【题型】选择题　【知识点】立体几何　【难度】medium
\textbf{变式3}（2025·上海奉贤·二模）如图，在平行六面体$ABCD-A_1B_1C_1D_1$中，点$N$在对角线$A_1C$上，点$M$在对角线$A_1B$上，$\overrightarrow{A_1N}=\frac{1}{3}\overrightarrow{NC}$，$\overrightarrow{A_1M}=\frac{1}{2}\overrightarrow{MB}$，以下命题正确的是（ ）
\vspace{1em}
\noindent

\vspace{1em}
\noindent
A. $\overrightarrow{MN} \parallel \overrightarrow{BC}$
\vspace{0.5em}
\noindent
B. $D_1$、$N$、$M$三点共线
\vspace{0.5em}
\noindent
C. $D_1M$与$A_1C$是异面直线
\vspace{0.5em}
\noindent
D. $\overrightarrow{D_1N}=\frac{1}{2}\overrightarrow{NM}$
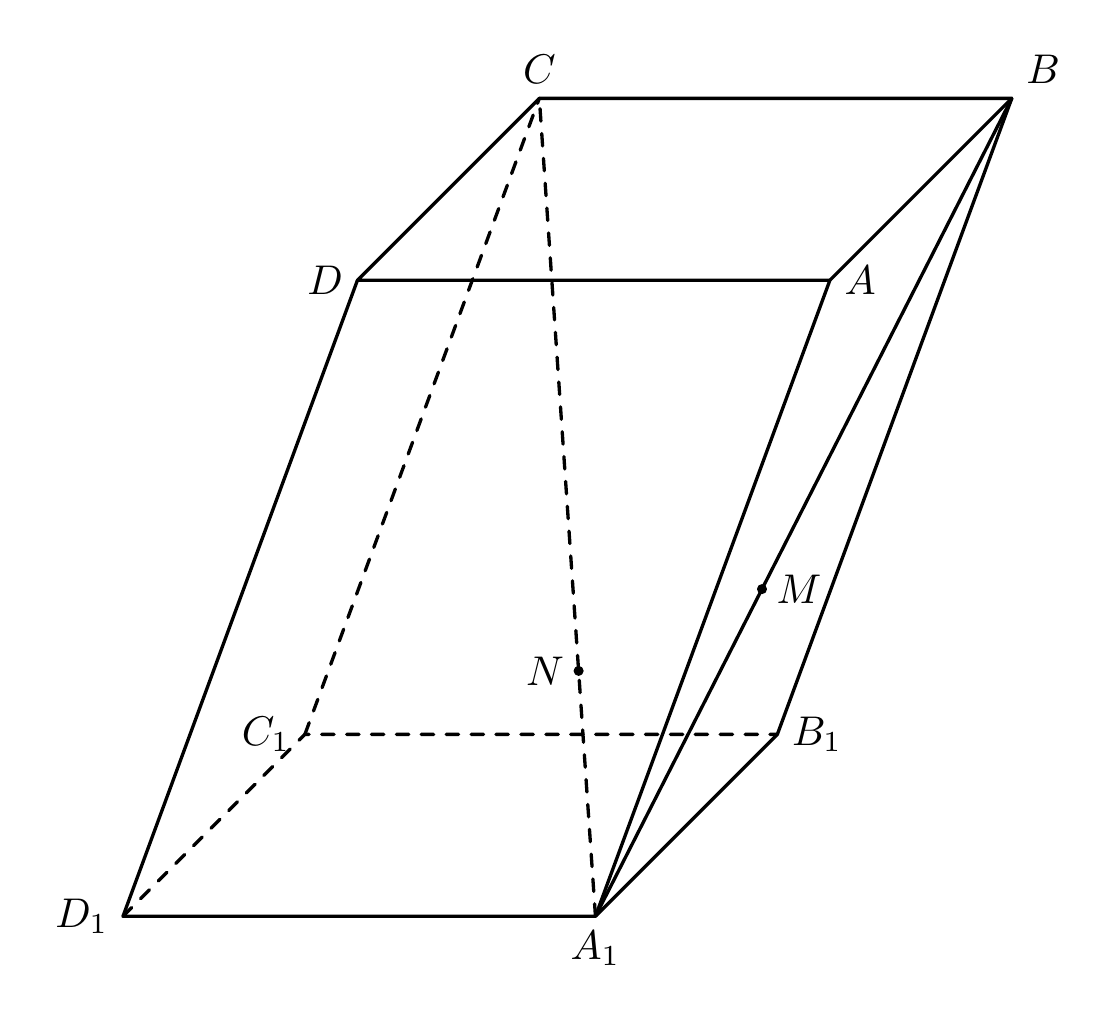
【解答】
\noindent
\textbf{【答案】} B
\vspace{0.5em}
\noindent
\textbf{【知识点】} 空间向量的加减运算、空间向量共线的判定、空间向量的数乘运算、用空间基底表示向量
\vspace{0.5em}
\noindent
\textbf{【分析】} 以$\{\overrightarrow{AB},\overrightarrow{AD},\overrightarrow{AA_1}\}$为基底结合图形，利用空间向量的线性运算推理作答。
\vspace{0.5em}
\noindent
\textbf{【详解】} 在平行六面体$ABCD-A_1B_1C_1D_1$中，令$\overrightarrow{AB}=\vec{a}$，$\overrightarrow{AD}=\vec{b}$，$\overrightarrow{AA_1}=\vec{c}$，
则$\overrightarrow{A_1B}=\overrightarrow{A_1A}+\overrightarrow{AB}=-\vec{c}+\vec{a}=\vec{a}-\vec{c}$，$\overrightarrow{A_1C}=\overrightarrow{A_1A}+\overrightarrow{AB}+\overrightarrow{BC}=-\vec{c}+\vec{a}+\vec{b}=\vec{a}+\vec{b}-\vec{c}$，
\[
\overrightarrow{MN}=\overrightarrow{MA_1}+\overrightarrow{A_1N}=-\frac{1}{3}\overrightarrow{A_1B}+\frac{1}{4}\overrightarrow{A_1C}=-\frac{1}{3}(\vec{a}-\vec{c})+\frac{1}{4}(\vec{a}+\vec{b}-\vec{c})=-\frac{1}{12}\vec{a}+\frac{1}{4}\vec{b}+\frac{1}{12}\vec{c},
\]
$\overrightarrow{BC}=\overrightarrow{AD}=\vec{b}$，因为$\vec{a},\vec{b},\vec{c}$不共线，所以$\overrightarrow{MN}$与$\overrightarrow{BC}$不平行，故A错误。
\[
\overrightarrow{D_1N}=\overrightarrow{D_1A_1}+\overrightarrow{A_1N}=-\overrightarrow{AD}+\frac{1}{4}\overrightarrow{A_1C}=-\vec{b}+\frac{1}{4}(\vec{a}+\vec{b}-\vec{c})=\frac{1}{4}\vec{a}-\frac{3}{4}\vec{b}-\frac{1}{4}\vec{c},
\]
$\overrightarrow{MN}=-\frac{1}{3}\overrightarrow{D_1N}$，即有$\overrightarrow{MN} \parallel \overrightarrow{D_1N}$，$\overrightarrow{MN}$，$\overrightarrow{D_1N}$有公共点$N$，
所以$D_1$、$N$、$M$三点共线，B选项正确。
因为点$N$在直线$D_1M$上，点$N$也在直线$A_1C$上，所以$D_1M$与$A_1C$是相交直线，故C选项错误。